Aerial crown-view tile of a tropical tree (Barro Colorado Island, Panama), acquired 20241216:
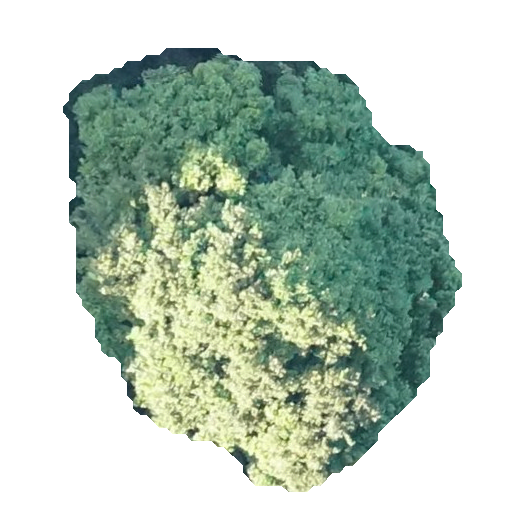
Species: Prioria copaifera
GBIF accepted scientific name: Prioria copaifera
Crown area: 184.776 m²